Question: I have an <URL> website.
I want users who are not logged in to be automatically (re)directed to the login page, for example,
'''
~/Account/Login.aspx
'''
As it is now, users are able to visit pages (for example, 'default.aspx') without being logged in.
---
: I am operating on the (perhaps incorrect) assumption that ASP.NET has its own authentication cycle that happens behind my back before every (and any) page loads.
---
@asawyer provided a link that, while not helping to answer the question, did provide a pretty graphic:

## Well, what have you tried?
I have a 'web.config' file that enables authentication:
'''
<?xml version="1.0"?>
...
<configuration>
...
<system.web>
<authentication mode="Forms">
<forms loginUrl="~/Account/Login.aspx" name=".ASPXFORMSAUTH" slidingExpiration="true"/>
</authentication>
...
</system.web>
...
</configuration>
'''
When i browse to the "default" page, I am able to view it, for example,
'''
GET http://localhost:53149/WebSite/ HTTP/1.1
Host: localhost:53149
'''
And I'm get the page contents:
'''
HTTP/1.1 200 OK
Server: ASP.NET Development Server/10.0.0.0
'''
In other words, rather than being to login to the web-site, I am being forced to log in to the web-site.
It might be related to the fact that my browser is running locally to the web-server; but I'm using 'Forms', not 'Windows' (and not 'Passport' and not 'None') authentication.
## Bonus Reading
- <URL>
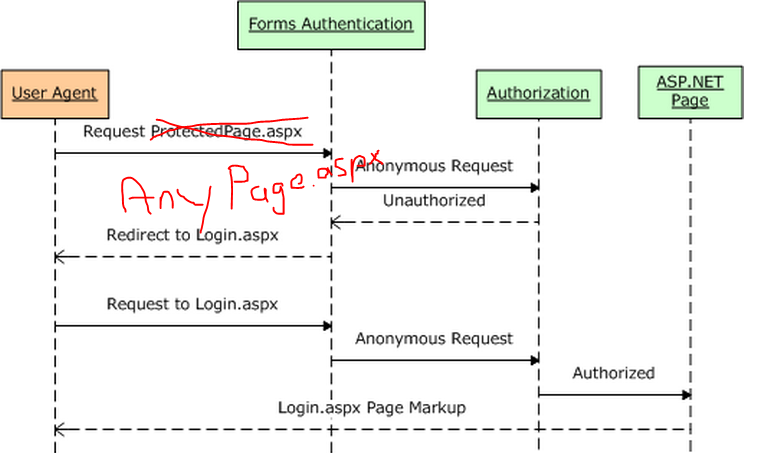
Answer: I found the answer.
How do I automatically redirect non-logged in users to the login page?
Deny anonymous users access
---
## Longer Explanation
In order to automatically redirect non-logged in users to login page, you need to deny access to "all" pages. This is done in the site's 'web.config' file:
'''
<?xml version="1.0"?>
<configuration>
<system.web>
...
<authorization>
<deny users="?"/>
</authorization>
</system.web>
</configuration>
'''
The <URL> is used to represent anonymous users.
This, when combined with telling authentication where the "Login" page is:
'''
<?xml version="1.0"?>
<configuration>
<system.web>
...
<authentication mode="Forms">
<forms loginUrl="~/Account/Login.aspx" timeout="2880"/>
</authentication>
<authorization>
<deny users="?"/>
</authorization>
</system.web>
</configuration>
'''
means that any any anonymous users will be automatically redirected to the page.
---
A question that seems to never have been asked before gets answered, and everybody lives.